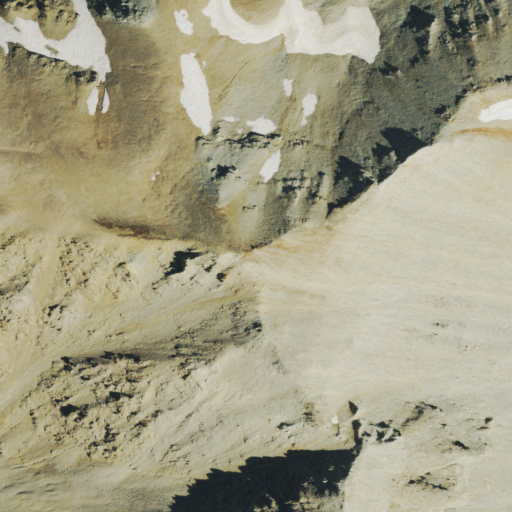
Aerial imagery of mountain in Colorado named Hilliard Pass containing barren land and snow